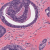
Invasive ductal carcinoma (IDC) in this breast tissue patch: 1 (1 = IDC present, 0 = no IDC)